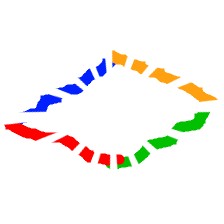
Shape: rhombus